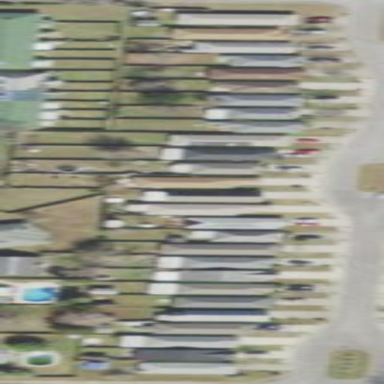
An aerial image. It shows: This residential area consists of single-family homes.